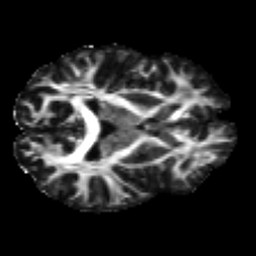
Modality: FA
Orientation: axial
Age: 22
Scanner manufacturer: siemens
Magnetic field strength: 3 T
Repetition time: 4.52 s
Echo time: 0.084 s